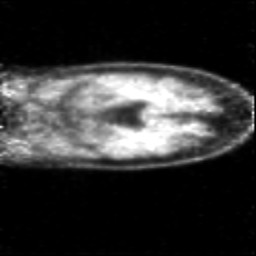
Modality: PET
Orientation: coronal
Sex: female
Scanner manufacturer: siemens